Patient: sex F, age 63
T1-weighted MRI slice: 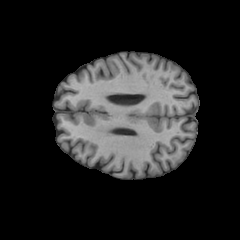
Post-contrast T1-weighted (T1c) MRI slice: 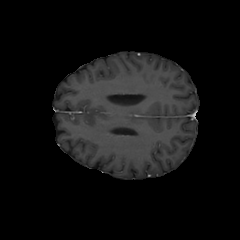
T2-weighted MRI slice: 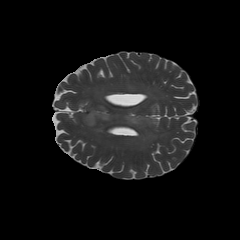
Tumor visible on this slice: yes
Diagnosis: Glioblastoma, IDH-wildtype
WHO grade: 4